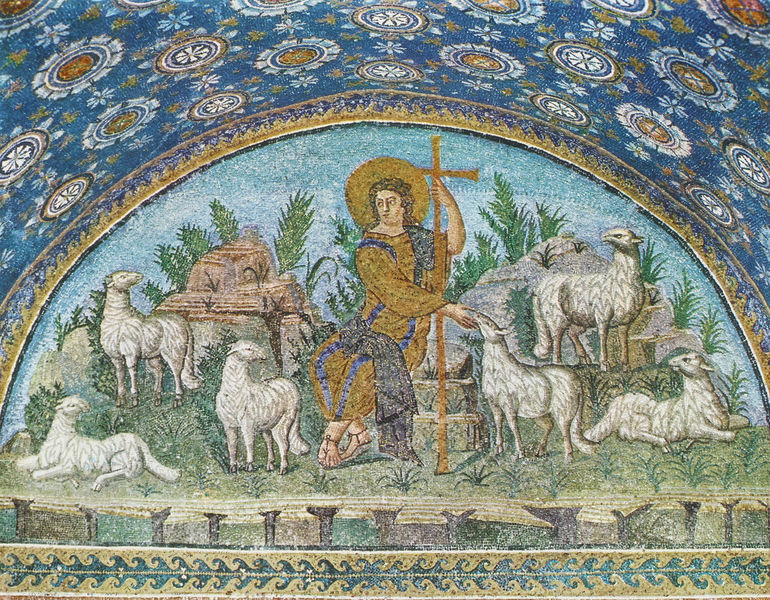
Titel: Mausoleum der Galla Placidia
Standort: Ravenna, Mausoleum der Galla Placidia (EU - I - Emilia-Romagna)
Schlagwörter: blau, felsen, ornament, kirche, wandmalerei, schaf, heiligenschein, fresko, schafe, hirte, deckenmalerei, lünette, kreuzstab, er mgrün